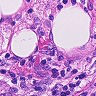
Metastatic tissue present: yes